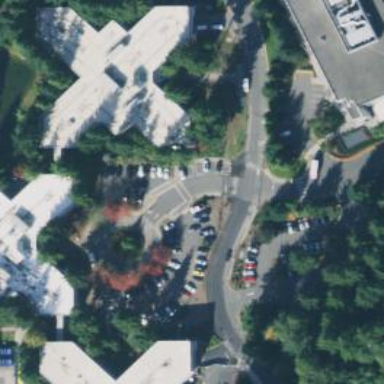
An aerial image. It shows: Marked crossing on footway.